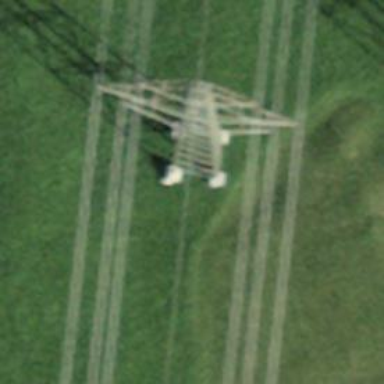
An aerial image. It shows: Power tower.